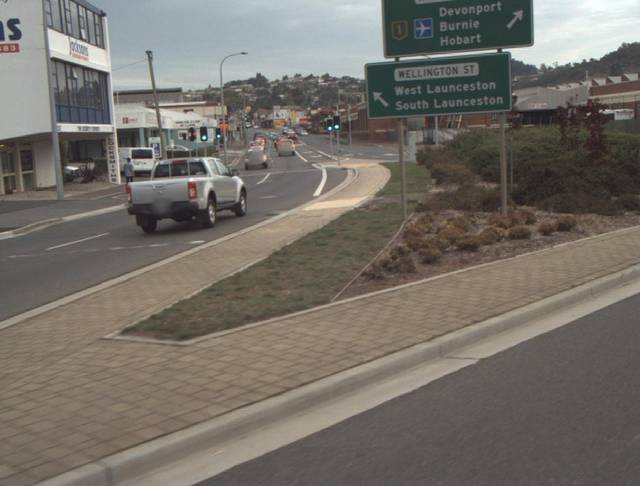
Region: Australia
Coordinates: -41.448, 147.139